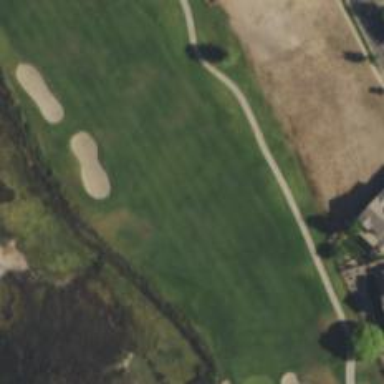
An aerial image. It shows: View of golf hole.